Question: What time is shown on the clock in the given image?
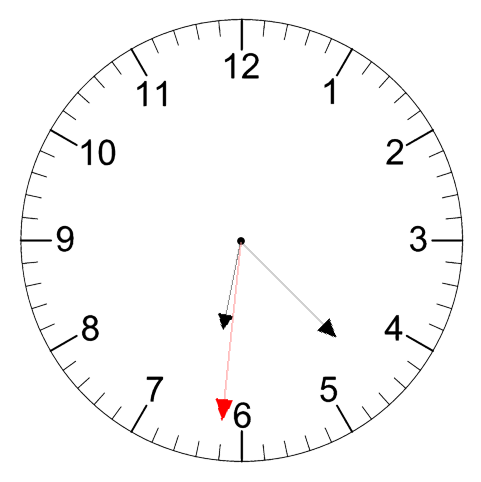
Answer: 06:22:31